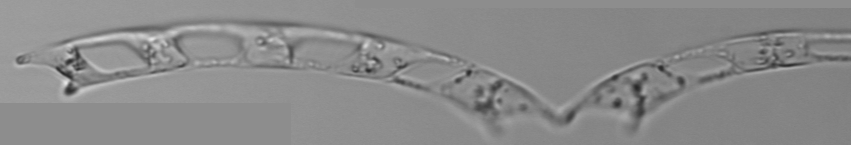
Label: Eucampia